Question: I have a very weird problem with my Rails app
There is a huge ID gaps for new signed users, I added a screenshot for my Users IDs
Is there any reason for this to happen? I don't think that these gaps are caused by some users that got deleted. We didn't delete any users, and we don't have any de-activate functionality in our app

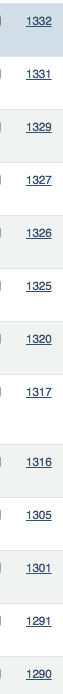
Answer: Saves are wrapped in a transaction. If a transaction is rolled back, while obviously no rows get persisted, neither auto increment (mysql) nor sequences (postgres, see the note next to 'nextval' in the <URL> are reset.
When this happens you'll get a gap in the ids generated.